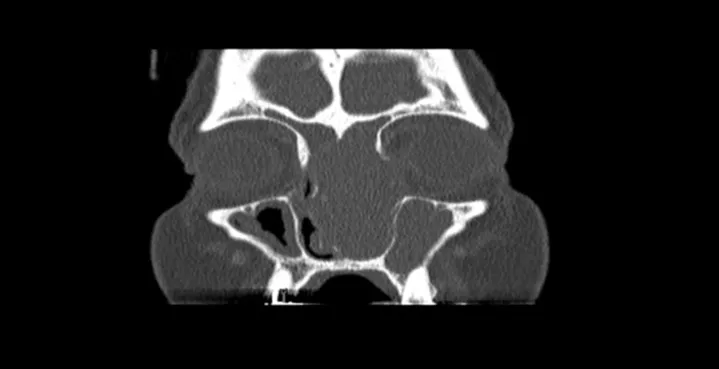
Preoperative CT coronal Cut showed left nasal mass with bony invasion.
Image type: radiology (ct)